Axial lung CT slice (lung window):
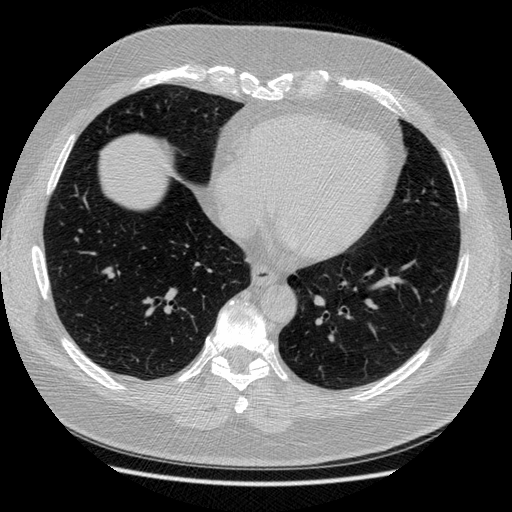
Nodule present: no